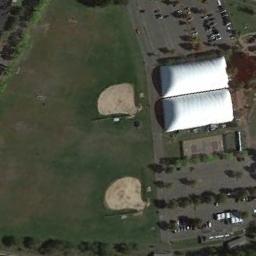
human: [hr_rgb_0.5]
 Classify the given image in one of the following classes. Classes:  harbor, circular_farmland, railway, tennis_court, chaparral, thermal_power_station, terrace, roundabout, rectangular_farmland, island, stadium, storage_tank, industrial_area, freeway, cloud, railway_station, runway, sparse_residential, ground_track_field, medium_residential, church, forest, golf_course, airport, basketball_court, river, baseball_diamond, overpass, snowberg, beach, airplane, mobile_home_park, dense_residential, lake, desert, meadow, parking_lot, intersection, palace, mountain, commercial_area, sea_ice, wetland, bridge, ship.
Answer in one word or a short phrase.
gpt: baseball_diamond